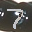
Label: 7